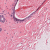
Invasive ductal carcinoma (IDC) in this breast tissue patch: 0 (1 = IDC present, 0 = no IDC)